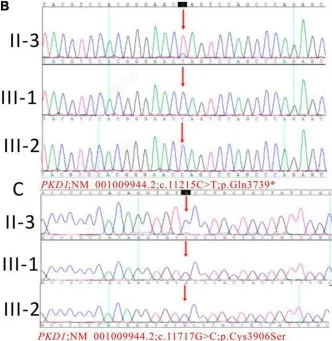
Pedigree diagram and sequencing results of proband E. The WES identified a heterozygous nonsense mutation in exon 39 (c.11215C > T) . The mutation sites were indicated by a red arrows in panels (B,C).
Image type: electrography (ekg)